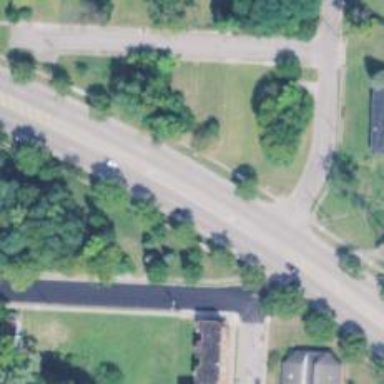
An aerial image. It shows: Secondary road with asphalt surface.